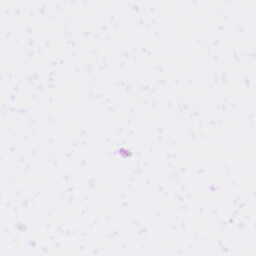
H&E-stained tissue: Skin